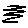
Label: zigzag